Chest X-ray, PA view. Patient: 55 years old, sex F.
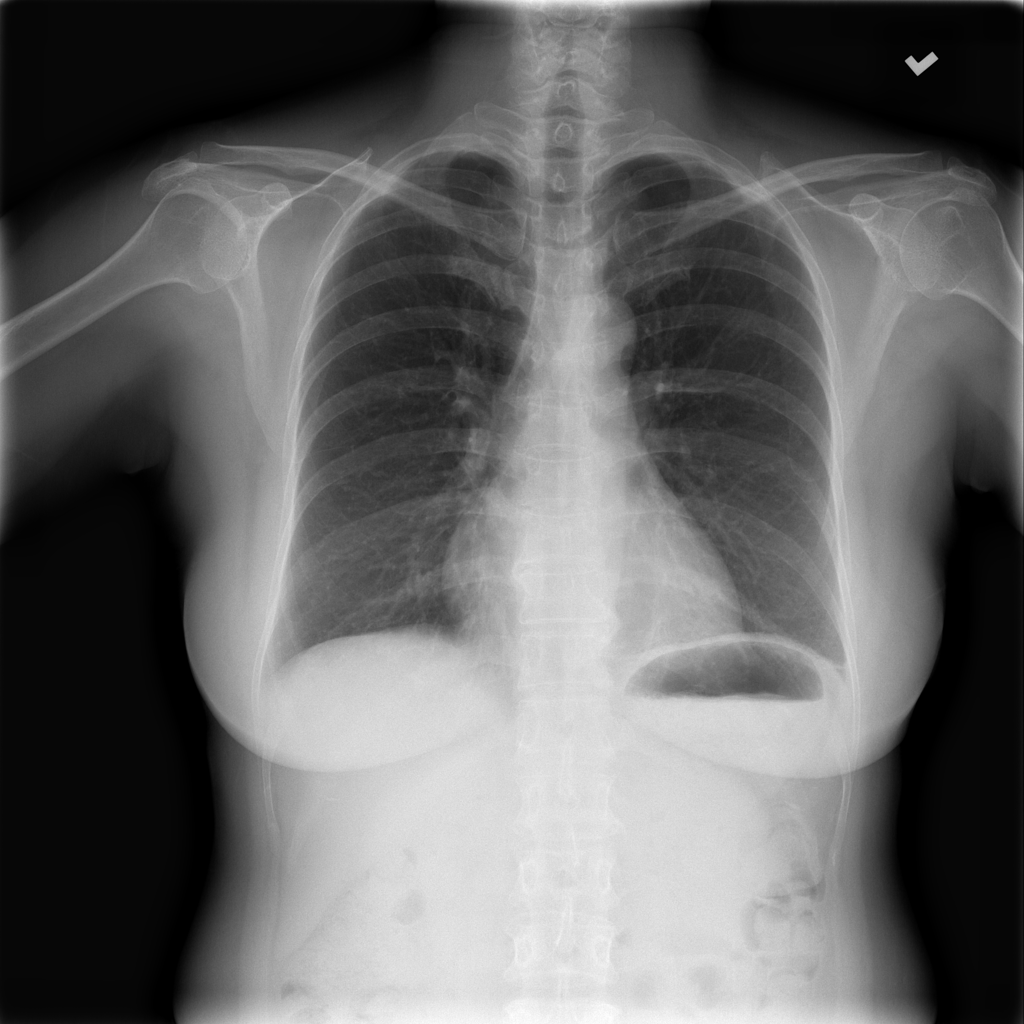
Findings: Infiltration